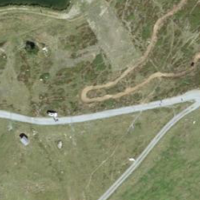
EUNIS habitat code: 26
Species observed at this site:
Motacilla alba